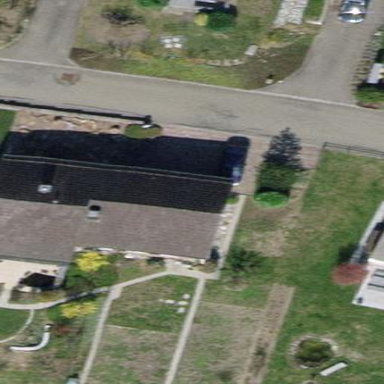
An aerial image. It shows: Detached building with gabled roof.